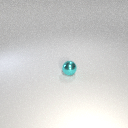
small cyan metal sphere